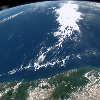
Label: water